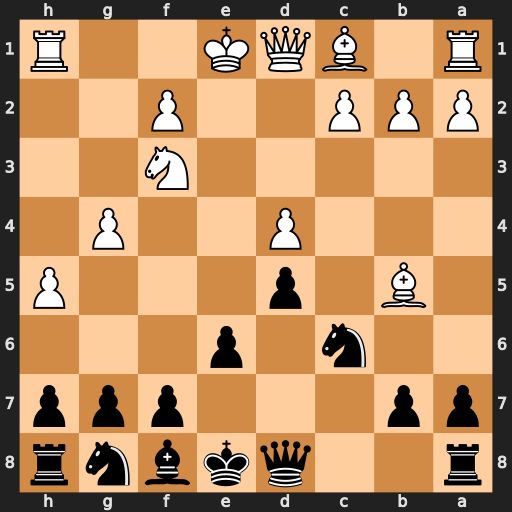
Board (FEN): r2qkbnr/pp3ppp/2n1p3/1B1p3P/3P2P1/5N2/PPP2P2/R1BQK2R
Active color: b
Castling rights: KQkq
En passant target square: -
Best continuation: Qa5+ Kf1 Qxb5+